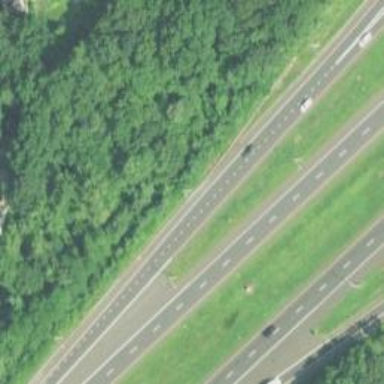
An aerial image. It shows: Asphalt motorway link.